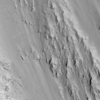
Label: not_dusty